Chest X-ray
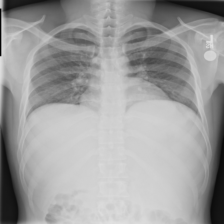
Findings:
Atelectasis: negative
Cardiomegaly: negative
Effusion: negative
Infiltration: negative
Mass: negative
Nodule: negative
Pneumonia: negative
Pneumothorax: negative
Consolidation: negative
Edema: negative
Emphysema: negative
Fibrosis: negative
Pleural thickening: negative
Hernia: negative